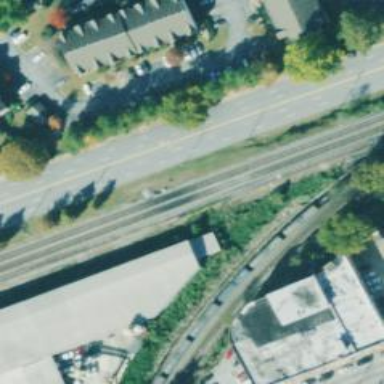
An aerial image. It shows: Railway siding with rails.